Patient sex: F
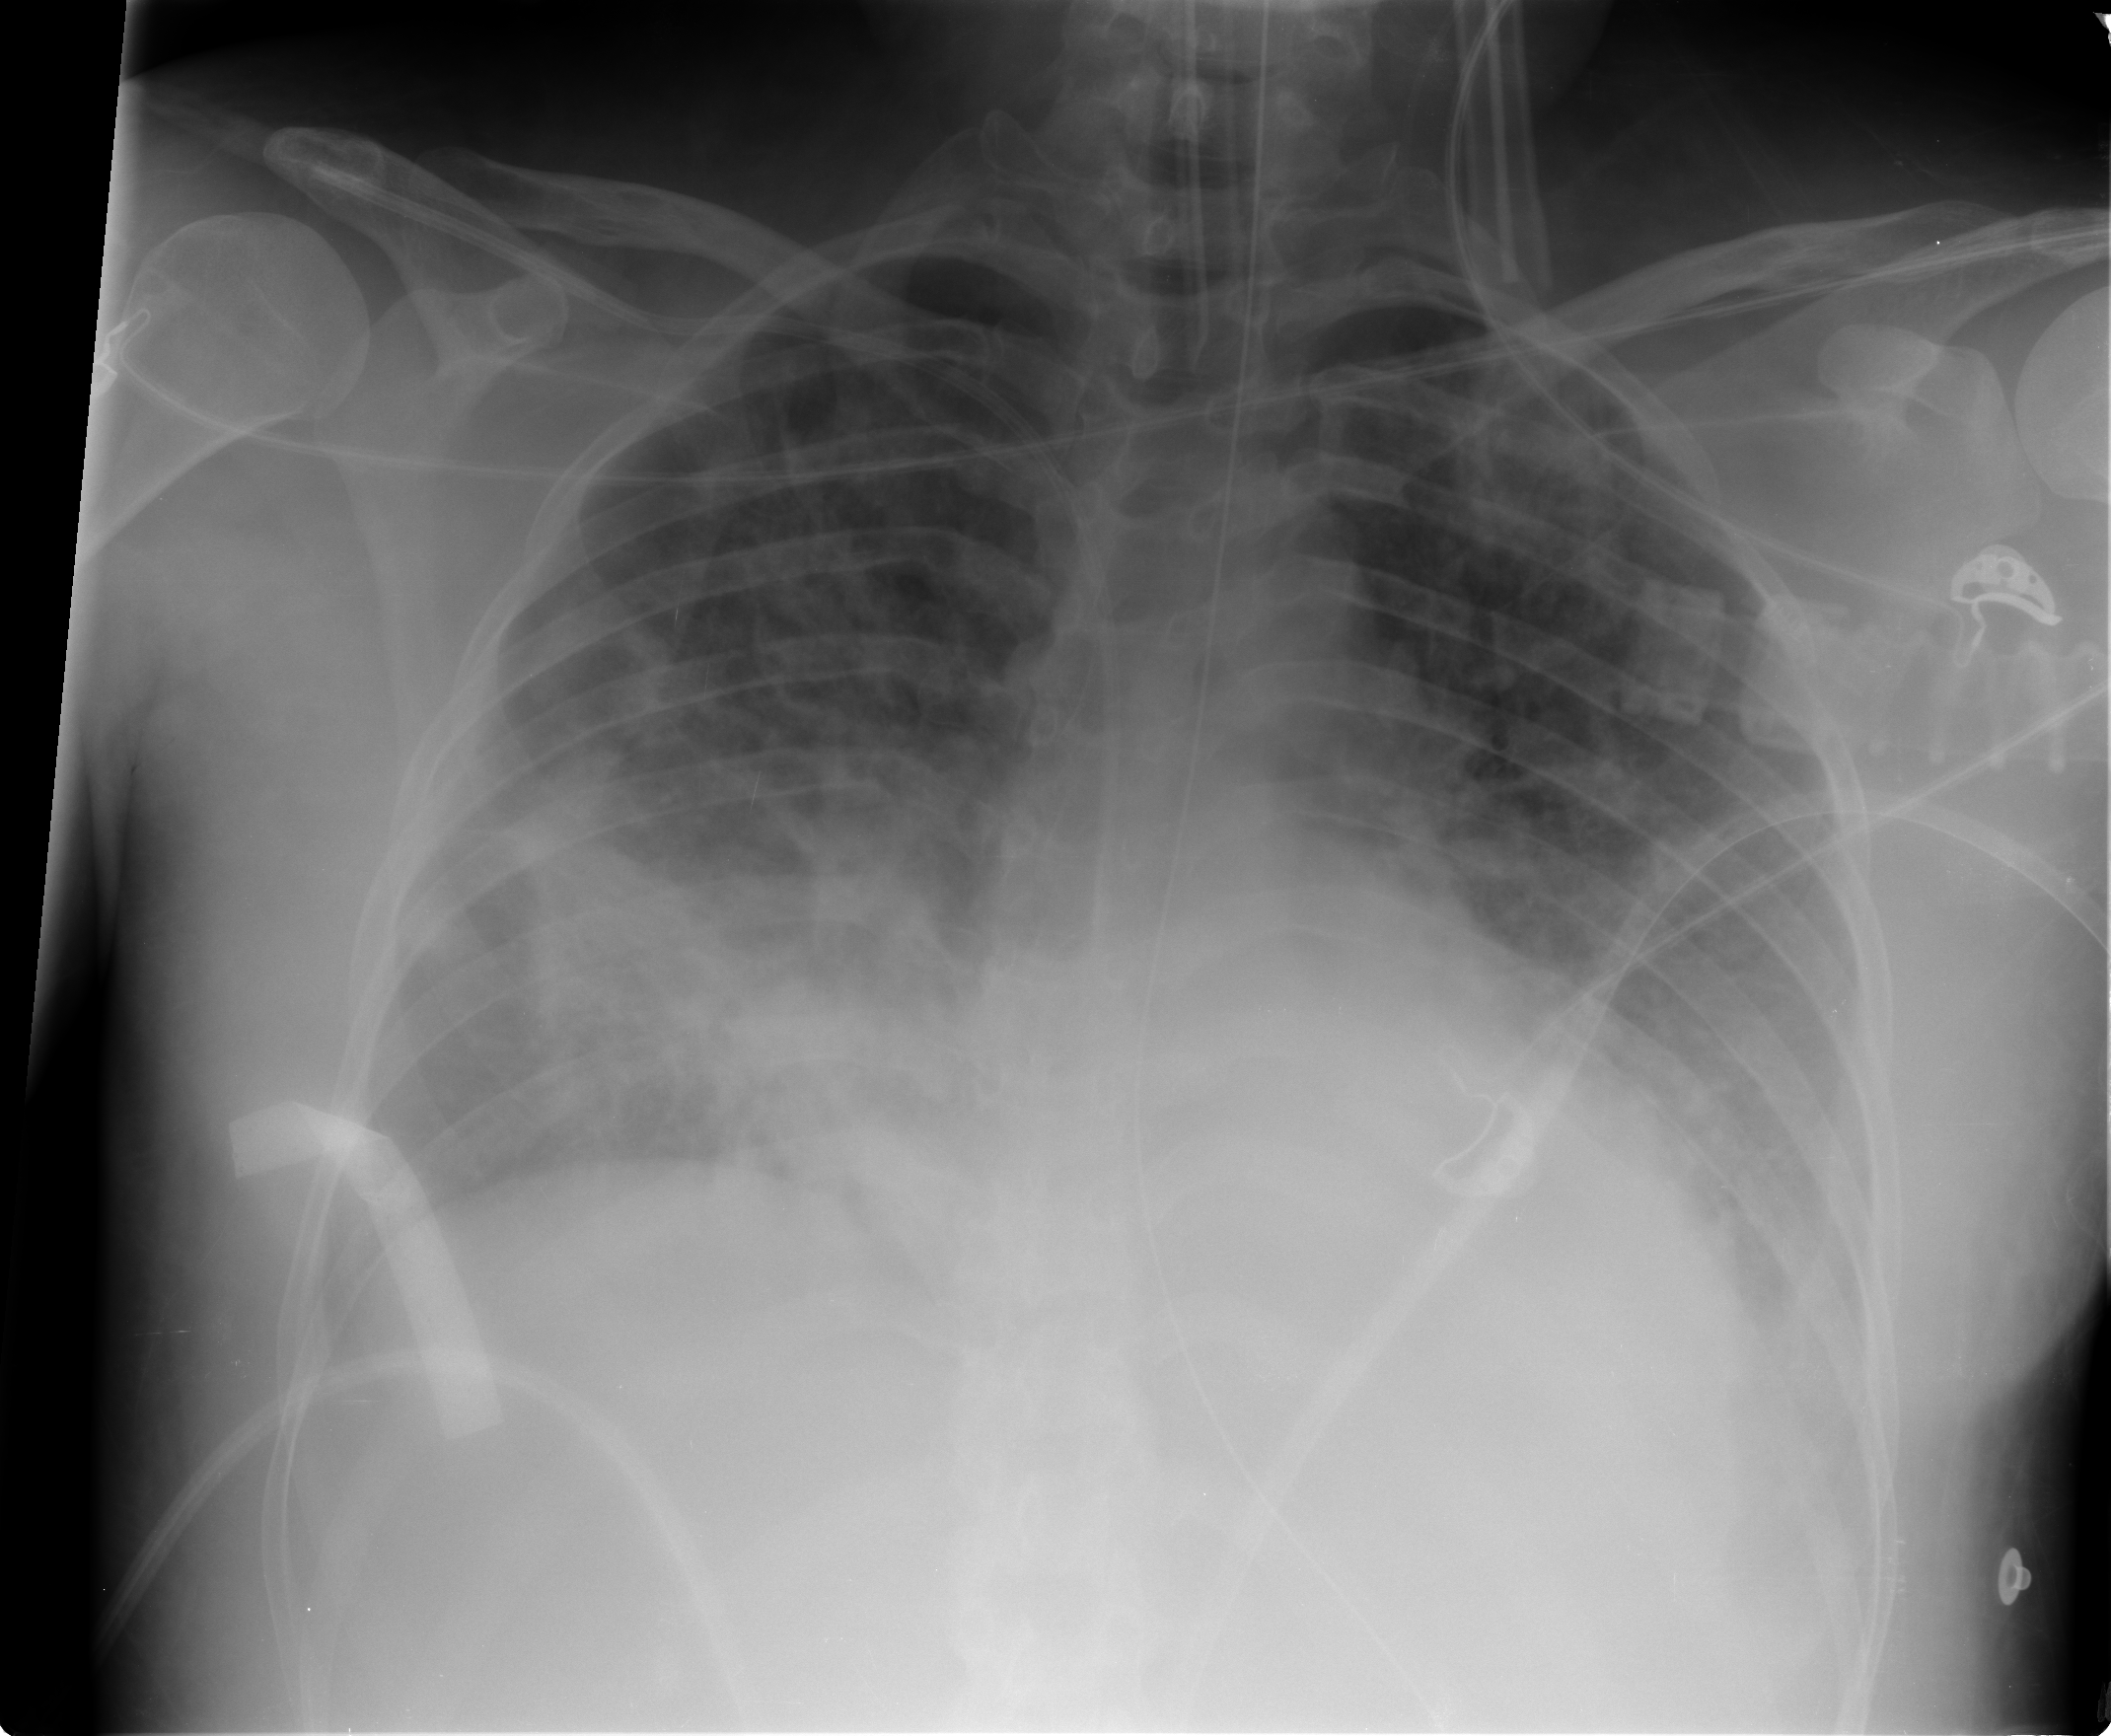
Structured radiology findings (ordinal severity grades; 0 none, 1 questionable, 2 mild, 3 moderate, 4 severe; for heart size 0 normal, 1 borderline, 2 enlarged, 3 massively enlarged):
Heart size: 0
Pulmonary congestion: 1
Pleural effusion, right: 2
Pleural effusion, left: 2
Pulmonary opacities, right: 3
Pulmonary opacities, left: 3
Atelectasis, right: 2
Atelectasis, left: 2